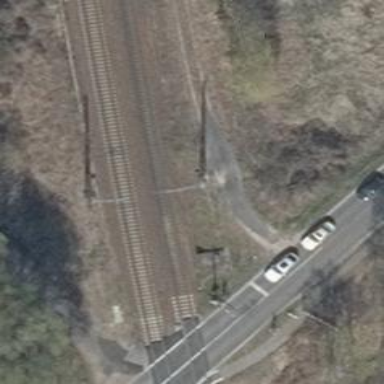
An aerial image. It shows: Milestone along the railway with catenary mast.